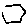
Label: hexagon